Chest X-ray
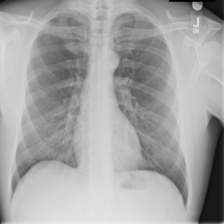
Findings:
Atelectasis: negative
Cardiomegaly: negative
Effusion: negative
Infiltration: negative
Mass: negative
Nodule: negative
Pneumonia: negative
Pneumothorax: negative
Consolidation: negative
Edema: negative
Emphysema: negative
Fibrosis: negative
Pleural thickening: positive
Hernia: negative